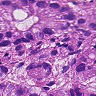
Metastatic tissue present: yes